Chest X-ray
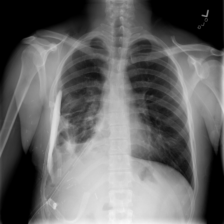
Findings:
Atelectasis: negative
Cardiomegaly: negative
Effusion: positive
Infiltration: negative
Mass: negative
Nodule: negative
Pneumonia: negative
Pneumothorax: negative
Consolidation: negative
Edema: negative
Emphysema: negative
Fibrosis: negative
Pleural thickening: negative
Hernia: negative